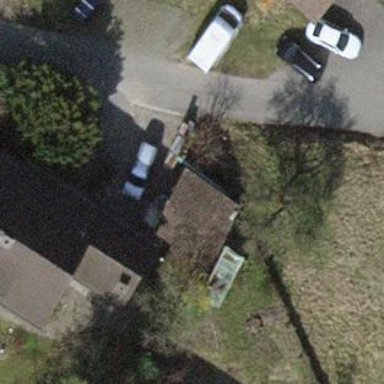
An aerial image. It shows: View of roof of building.